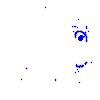
Particle: proton